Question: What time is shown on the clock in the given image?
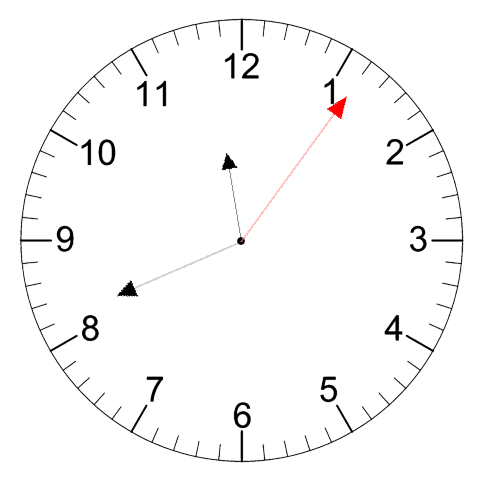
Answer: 11:41:06